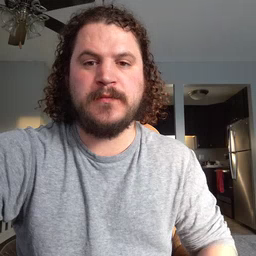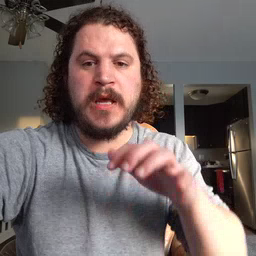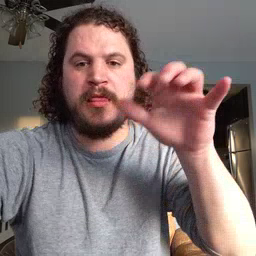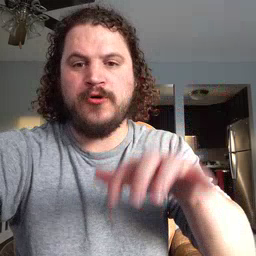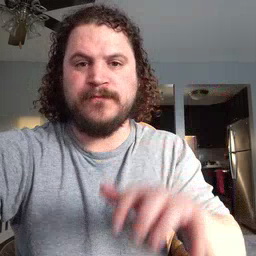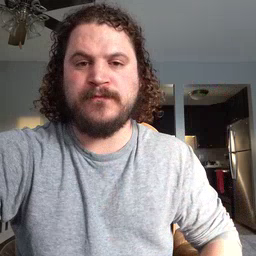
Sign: alligator